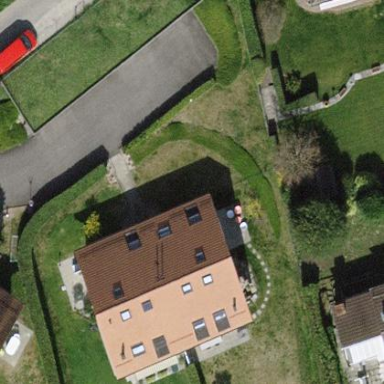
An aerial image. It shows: Terrace building.